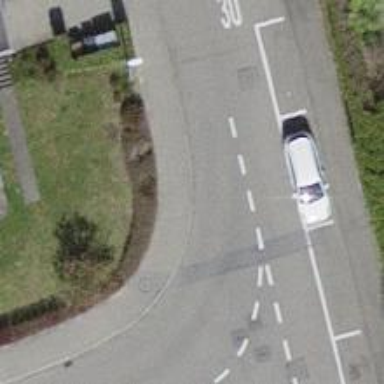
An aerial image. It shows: Kerb barrier.